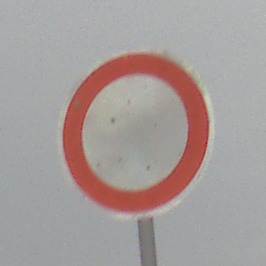
Verkehrszeichen: VerbotFahrzeugeAllerArt
Umgebung: Outdoor, Nature
Tageszeit: MorningAfternoon
Wetter: Overcast
Licht: Natural
Jahreszeit: Winter
Kontrast: LowContrast